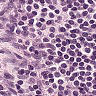
Metastatic tissue present: no